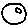
Label: moon